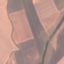
Land use / land cover class: AnnualCrop